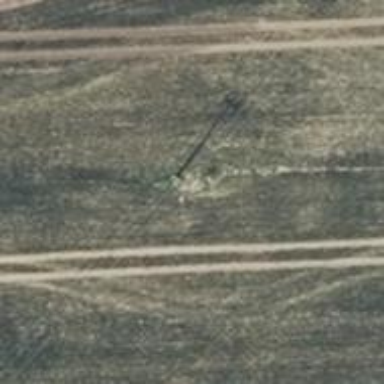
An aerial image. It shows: Power pole.